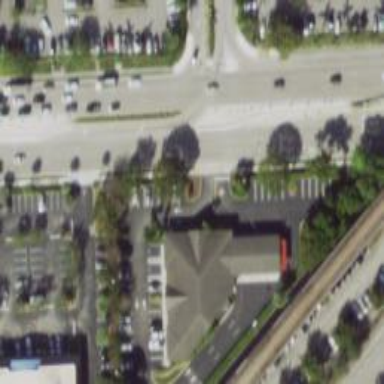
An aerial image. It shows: Primary road with asphalt surface. There is separate sidewalk.